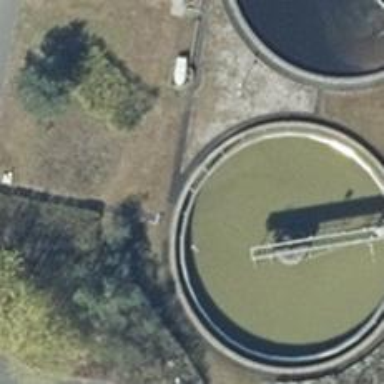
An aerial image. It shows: Image of wastewater.